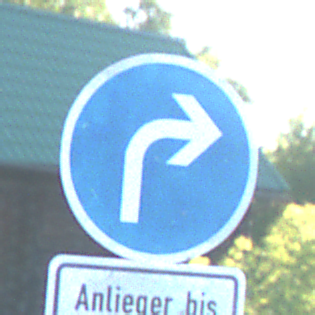
Verkehrszeichen: VorgeschriebeneFahrtrichtungRechts
Zusatzzeichen unten: SonstigeFahrzeugePersonengruppenFrei3
Umgebung: Outdoor, Nature
Tageszeit: MorningAfternoon
Wetter: Clear
Licht: Natural
Jahreszeit: NotSpecified
Kontrast: HighContrast